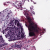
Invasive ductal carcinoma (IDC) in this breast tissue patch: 0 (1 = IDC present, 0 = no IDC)